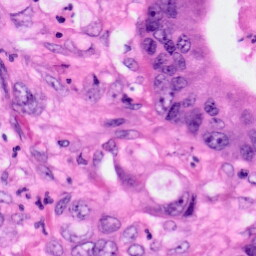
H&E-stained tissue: Pancreatic